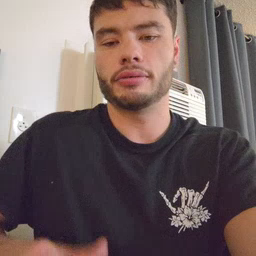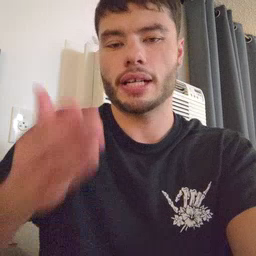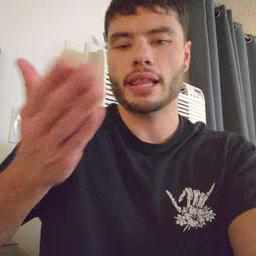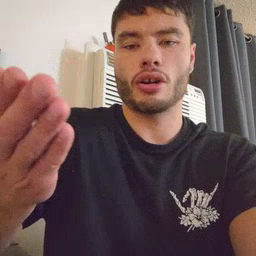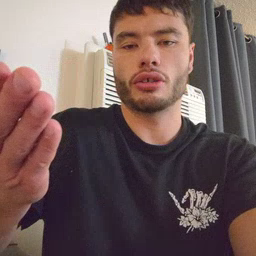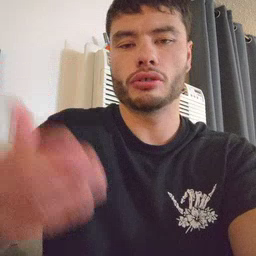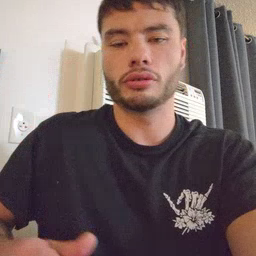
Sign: there